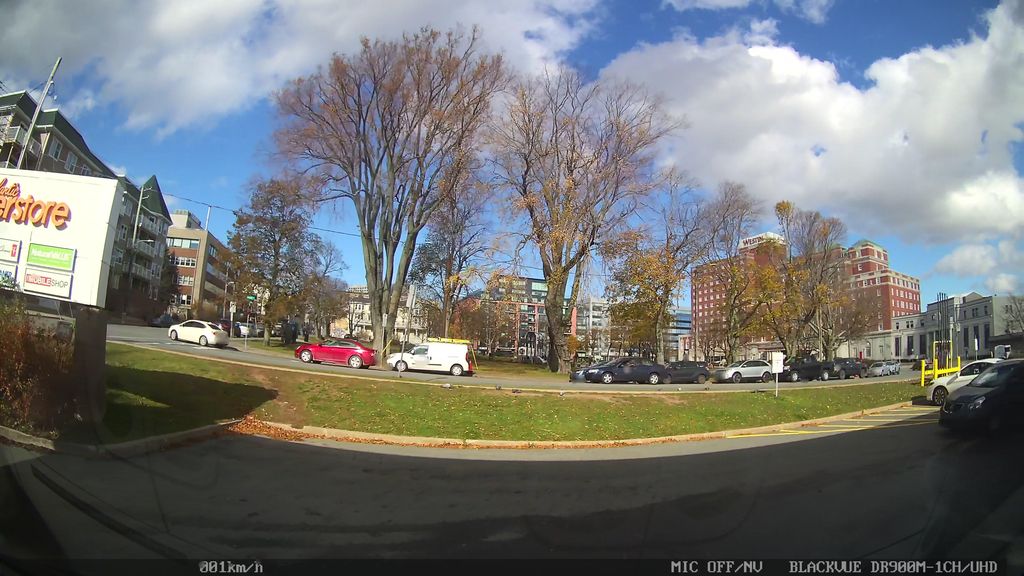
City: halifax